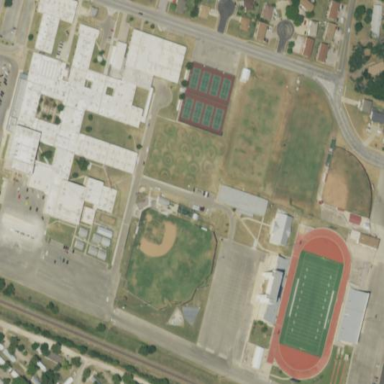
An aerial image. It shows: School.